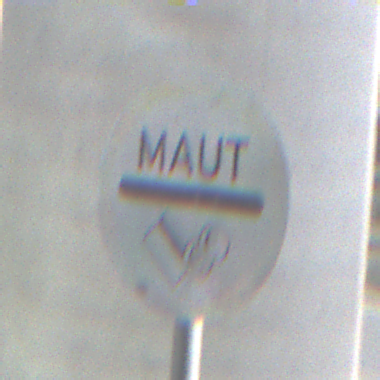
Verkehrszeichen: MautflichtigeStrecke
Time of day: MorningAfternoon
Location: Outdoor (Urban)
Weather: PartlyCloudy
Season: NotSpecified
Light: Natural